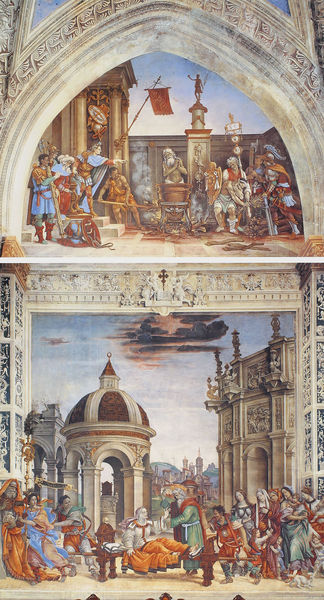
Titel: Cappella Strozzi
Künstler: Filippino Lippi
Standort: Florenz, S. Maria Novella, Cappella Strozzi (EU - I - Toskana)
Schlagwörter: blau, himmel, wasser, wolken, frauen, männer, säule, haus, mensch, stein, täufer, kirche, fahne, kuppel, spitzbogen, krieger, siena, opfer, kochen, wandbild, fresco, zentralbau, martyrium, spor, piccolomini, pinturiccio